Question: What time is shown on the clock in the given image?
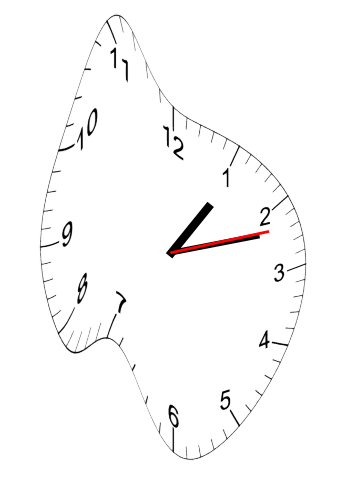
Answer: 01:12:12